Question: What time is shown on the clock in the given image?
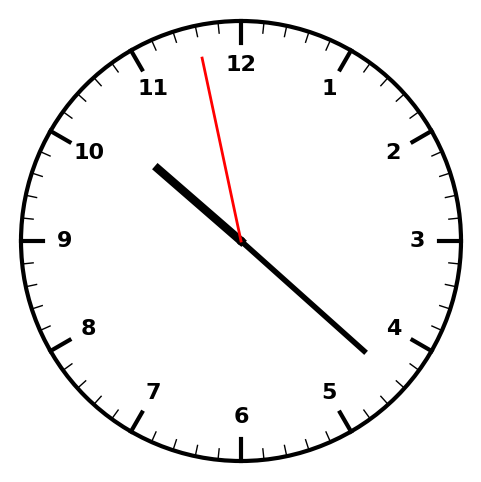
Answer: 10:21:58